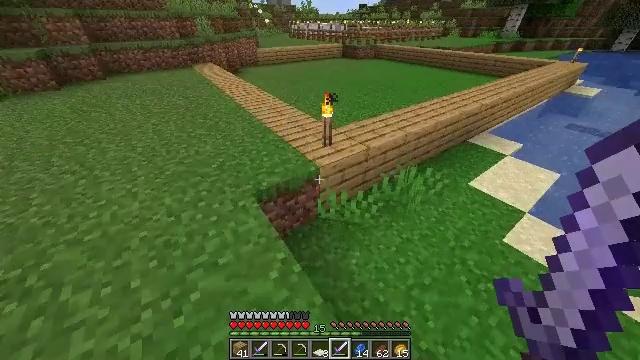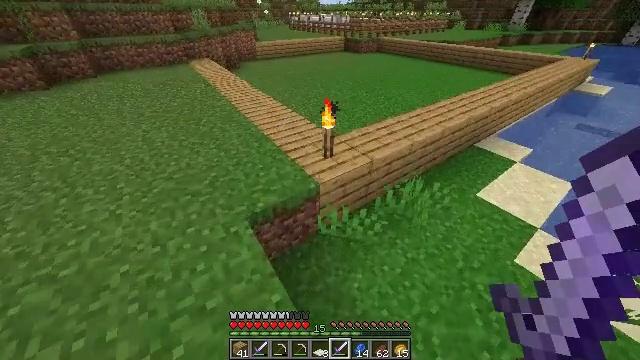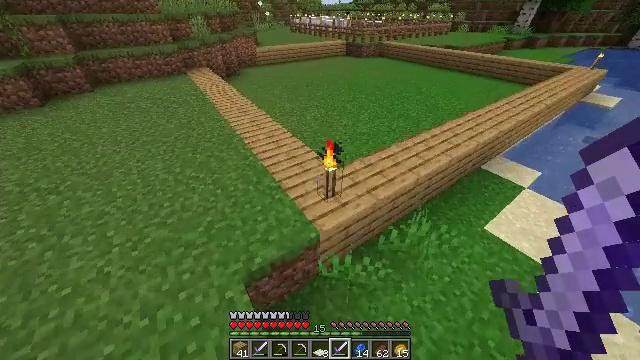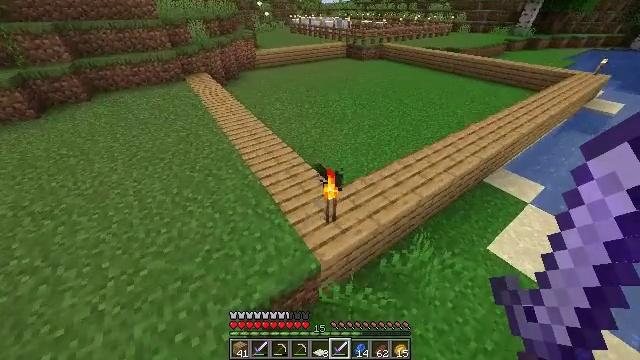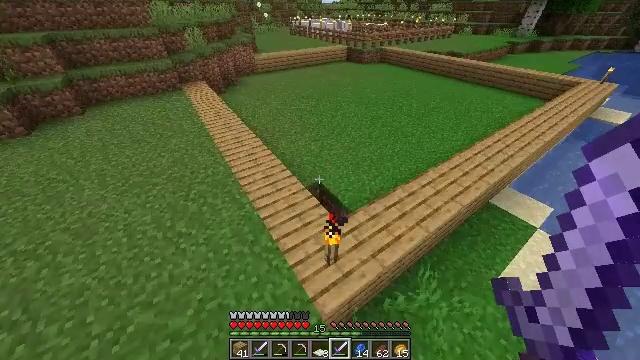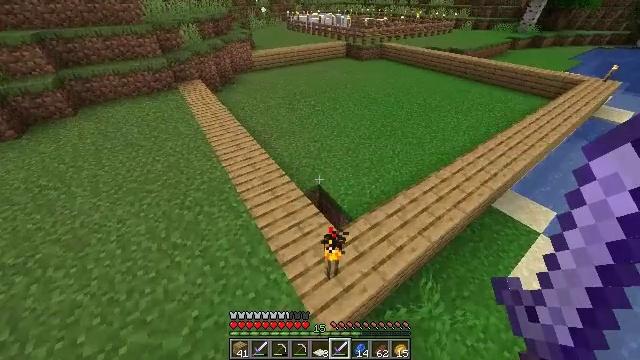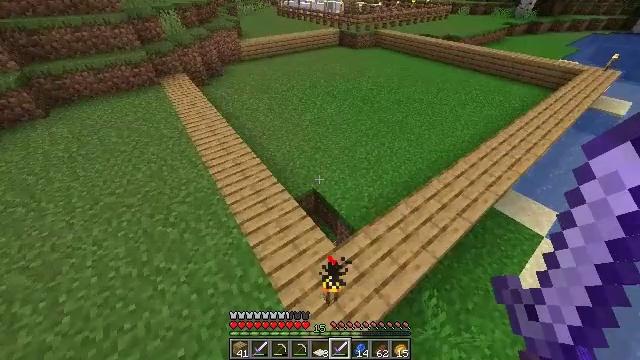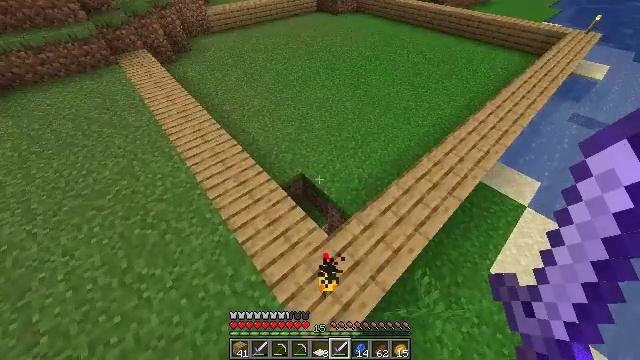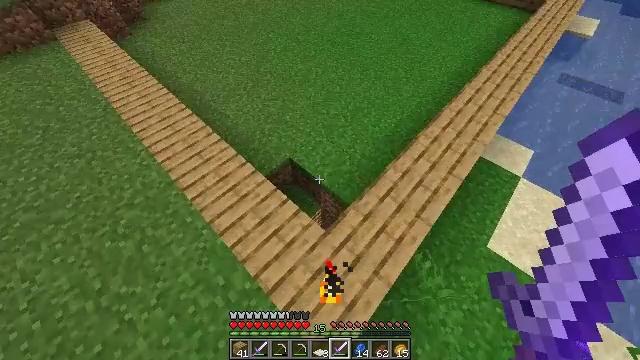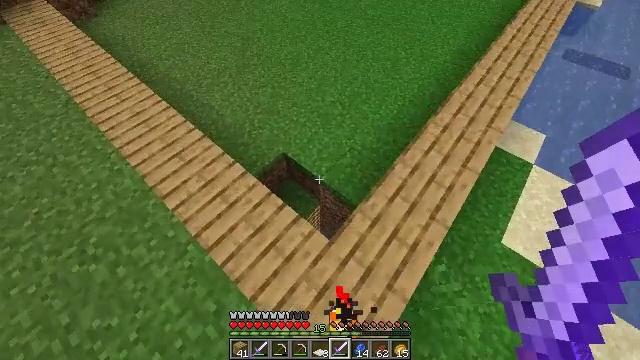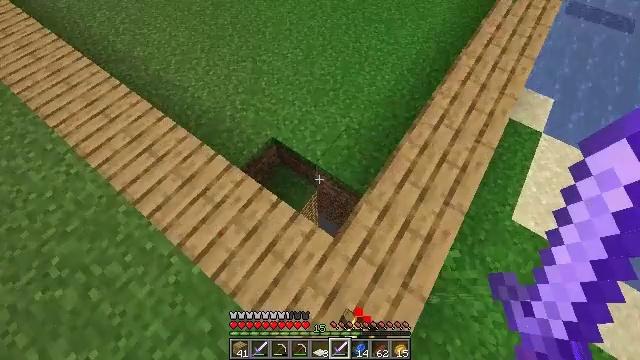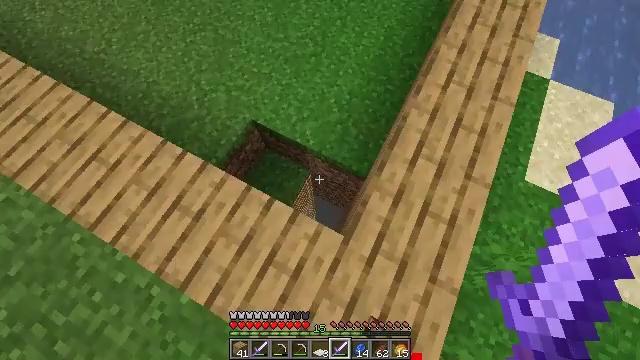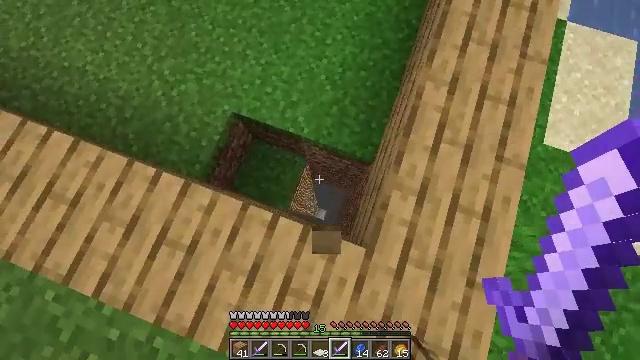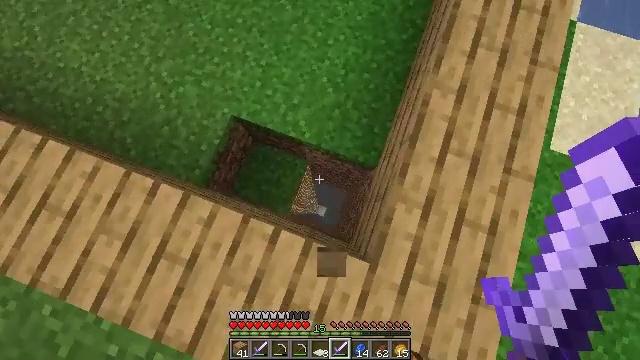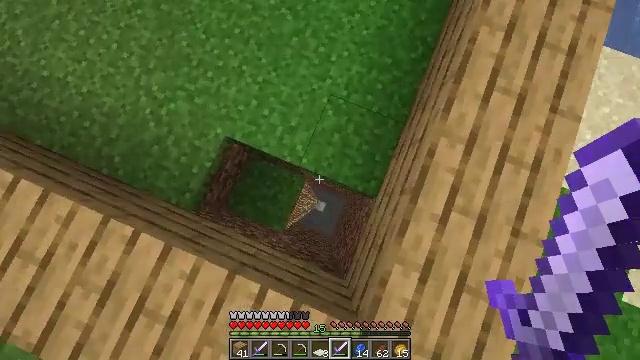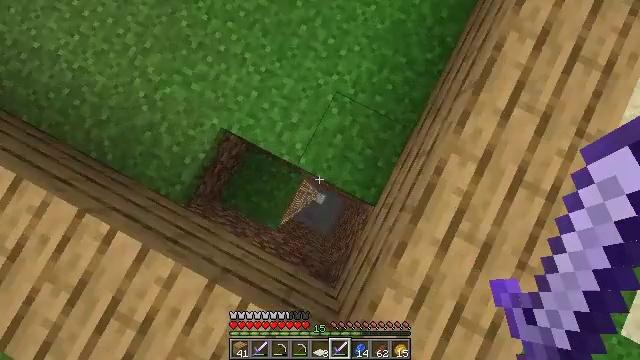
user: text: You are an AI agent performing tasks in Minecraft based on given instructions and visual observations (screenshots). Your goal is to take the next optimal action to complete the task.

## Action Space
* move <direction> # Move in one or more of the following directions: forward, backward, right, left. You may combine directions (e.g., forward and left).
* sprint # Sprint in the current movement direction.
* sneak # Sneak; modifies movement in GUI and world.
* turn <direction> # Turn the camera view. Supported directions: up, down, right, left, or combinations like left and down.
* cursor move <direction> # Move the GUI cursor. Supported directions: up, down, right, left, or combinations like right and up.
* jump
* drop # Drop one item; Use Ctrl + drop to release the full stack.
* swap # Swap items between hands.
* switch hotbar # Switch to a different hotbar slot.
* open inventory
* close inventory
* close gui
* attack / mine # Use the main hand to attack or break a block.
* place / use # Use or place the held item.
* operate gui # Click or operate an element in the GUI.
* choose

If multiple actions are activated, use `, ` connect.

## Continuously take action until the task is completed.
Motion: motion action
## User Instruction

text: Break the jungle sapling to collect it.
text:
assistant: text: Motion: move forward, sprint, turn down, jump
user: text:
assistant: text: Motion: move forward, sprint, jump
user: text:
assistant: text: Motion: move forward, sprint, jump
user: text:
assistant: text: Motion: move forward, jump
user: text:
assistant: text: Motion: move forward, turn down, jump
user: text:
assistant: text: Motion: move forward, turn right and down, jump
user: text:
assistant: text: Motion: move forward, turn right and down
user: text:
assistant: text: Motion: move forward, turn right and down
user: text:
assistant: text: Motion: move forward, turn right and down
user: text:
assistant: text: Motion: move forward, turn right and down
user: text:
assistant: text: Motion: move forward, turn right and down
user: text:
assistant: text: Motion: move forward and move right, turn right and down
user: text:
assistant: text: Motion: move forward and move right, turn down
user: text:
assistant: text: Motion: move forward and move right, turn left and down
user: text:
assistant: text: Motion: turn left and down
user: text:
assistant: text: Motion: turn left and down
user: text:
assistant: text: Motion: turn left and down
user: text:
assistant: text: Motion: turn left and down
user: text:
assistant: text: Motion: turn left
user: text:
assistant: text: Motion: no_op
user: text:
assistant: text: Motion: no_op
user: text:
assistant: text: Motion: no_op
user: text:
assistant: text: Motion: turn left
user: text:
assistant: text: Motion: turn left
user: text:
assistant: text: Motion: turn left
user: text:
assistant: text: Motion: move left, turn left
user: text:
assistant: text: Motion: move left, turn left
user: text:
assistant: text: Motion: move left
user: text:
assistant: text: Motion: move left
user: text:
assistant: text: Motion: move left